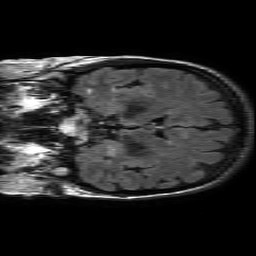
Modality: FLAIR
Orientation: coronal
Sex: female
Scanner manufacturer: philips
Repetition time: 11 s
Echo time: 0.125 s